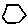
Label: hexagon